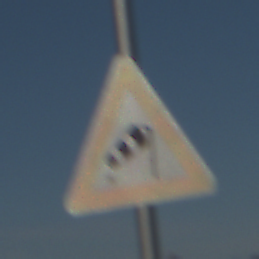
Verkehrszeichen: SeitenwindVonRechts
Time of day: MorningAfternoon
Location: Outdoor (Nature)
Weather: Clear
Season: Autumn
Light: Natural